Часть A. Где вода тяжелее: в воздухе или в воде?
Установите на весах пластиковый стакан, опустите в него пустую пробирку. Обнулите показания весов. Далее весы будут показывать изменение веса положенного на них груза.Понемногу добавляйте в пробирку воду. Измерьте зависимость показаний весов (в граммах) от высоты столбика воды, налитой в пробирку $m(x)$. Постройте график полученной зависимости. Определите массу столбика воды в пробирке высотой $1~ см$.
Наполните стакан водой почти полностью (но так, чтобы в него помещалась пробирка и при этом вода не выливалась). Установите его на весах и обнулите их показания. Теперь в стакан опустите пробирку, полностью заполненную водой, но так, чтобы она не касалась ни дна, ни стенок стакана. Измерьте зависимость показаний весов от глубины погружения $m(y)$. Постройте график полученной зависимости, на том же бланке, что и в п. $\textbf{A1}$.
Часть B. Что тяжелее: вода или воздух? В стакан с водой можно втолкнуть и воздух. Опять установите на весах стакан с водой. Обнулите показания весов. Опускайте в него пустую пробирку открытым концом вниз (в воду).
Сравните полученные зависимости. Укажите, какую физическую величину вы измеряли в п. . . . . . . .
Измерьте зависимость показаний весов от глубины погружения слоя воздуха в воду $m(y)$ в этом случае. Постройте график полученной зависимости.
Часть C. Весит ли вода в перевернутом стакане? Теперь вам надо опустить в стакан с водой пробирку, тоже заполненную водой, причем открытым концом вниз (вверх дном). Для этого заполните пробирку водой почти полностью, закройте ее небольшим кусочком бумаги. Придерживая бумажку пальцем, аккуратно переверните пробирку, теперь Вы можете даже не придерживать бумажку, она должна держаться сама. Опускайте пробирку в стакан. При этом бумажка должна отпасть от пробирки.
Сравните полученный график с графиком построенным в п. (при погружении воды). Можно ли на основании этих измерений сравнивать массы воды и воздуха в пробирке? Укажите, какую физическую величину Вы измерили в этом случае.
Используя имеющееся оборудование, измерьте силу (выразите в граммах), которую необходимо приложить к пробирке, чтобы уровень воды в пробирке поднялся на высоту $z$ над уровнем воды в стакане. Постройте график полученной зависимости.Опишите, как вы измеряли эту силу.
Весу чего равняется эта сила?
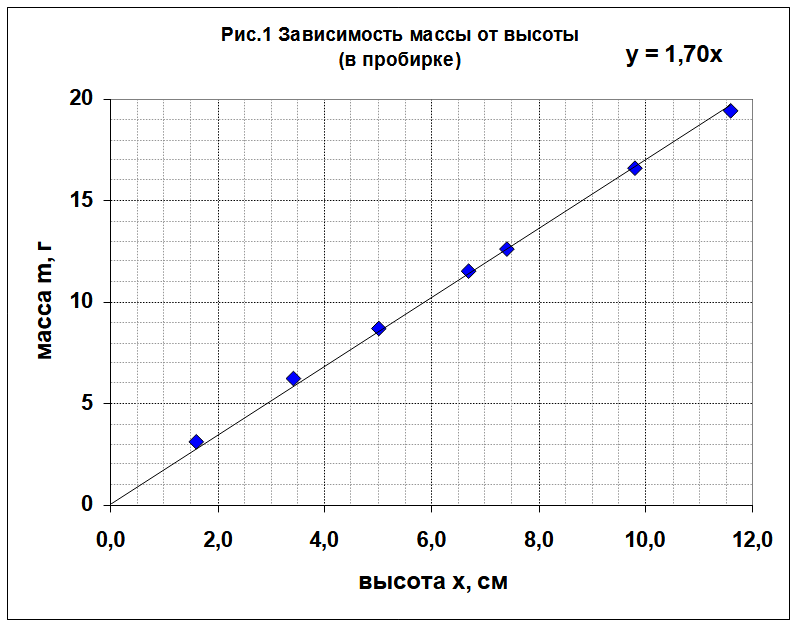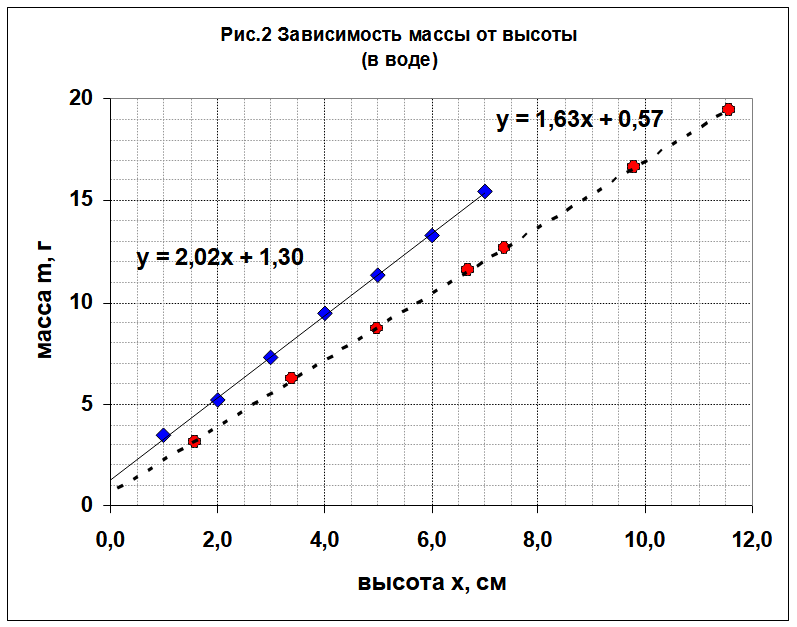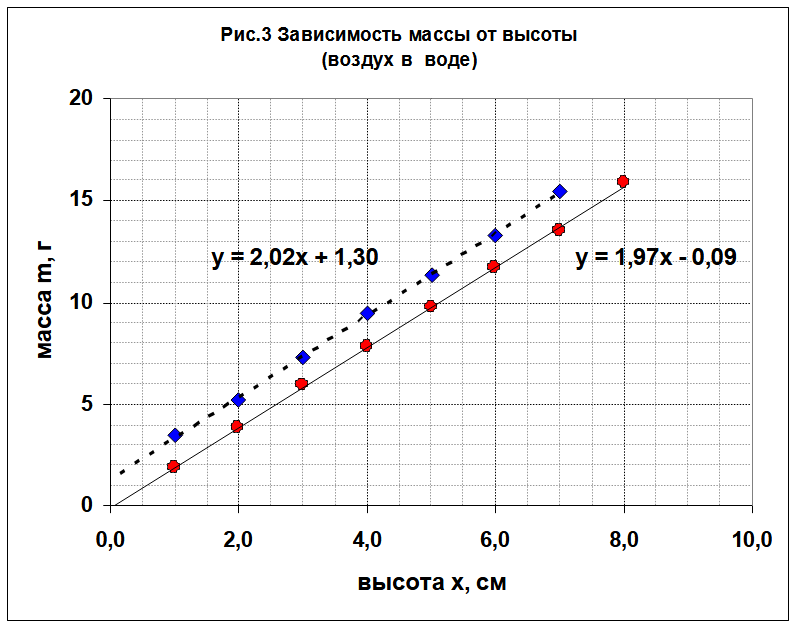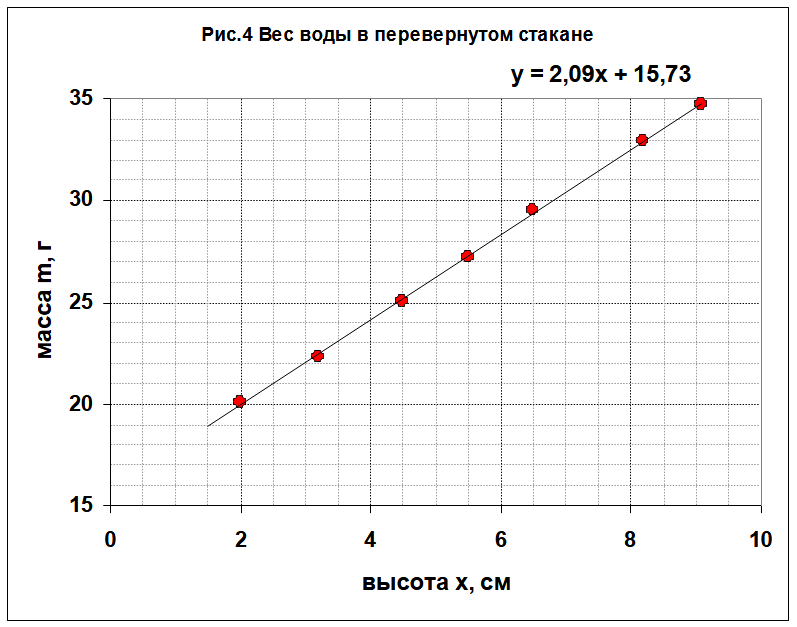
Установите на весах пластиковый стакан, опустите в него пустую пробирку. Обнулите показания весов. Далее весы будут показывать изменение веса положенного на них груза.Понемногу добавляйте в пробирку воду. Измерьте зависимость показаний весов (в граммах) от высоты столбика воды, налитой в пробирку $m(x)$. Постройте график полученной зависимости. Определите массу столбика воды в пробирке высотой $1~ см$.
Решение: В таблице ниже приведены данные измерений зависимости массы воды $m$ в стакане от высота ее уровня $x$, график зависимости показан на рис. 1. По графику находим, что масса $1~ см$ столбика воды в пробирке равна | $x,~см$ | 1.6 | 3.4 | 5.0 | 6.7 | 7.4 | 9.8 | 11.6 | | --- | --- | --- | --- | --- | --- | --- | --- | | $m,~г$ | 3.10 | 6.23 | 8.66 | 11.54 | 12.64 | 16.59 | 19.43 |
Ответ: | $x,~см$ | 1.6 | 3.4 | 5.0 | 6.7 | 7.4 | 9.8 | 11.6 | | --- | --- | --- | --- | --- | --- | --- | --- | | $m,~г$ | 3.10 | 6.23 | 8.66 | 11.54 | 12.64 | 16.59 | 19.43 | Ответ: $x,~см$1.63.45.06.77.49.811.6$m,~г$3.106.238.6611.5412.6416.5919.43
Ответ: По графику находим, что масса $1~ см$ столбика воды в пробирке равна
Ответ: \[\mu = 1.7 ~{г}/{см}\]

Наполните стакан водой почти полностью (но так, чтобы в него помещалась пробирка и при этом вода не выливалась). Установите его на весах и обнулите их показания. Теперь в стакан опустите пробирку, полностью заполненную водой, но так, чтобы она не касалась ни дна, ни стенок стакана. Измерьте зависимость показаний весов от глубины погружения $m(y)$. Постройте график полученной зависимости, на том же бланке, что и в п. $\textbf{A1}$.
Решение: Результаты измерений зависимости показаний весов $m(y)$ от глубины погружения $y$ пробирки приведены в таблице ниже, график зависимости показан на рис.2. | $y,~ см$ | 1.0 | 2.0 | 3.0 | 4.0 | 5.0 | 6.0 | 7.0 | | --- | --- | --- | --- | --- | --- | --- | --- | | $m(y)~, г$ | 3.44 | 5.20 | 7.26 | 9.47 | 11.35 | 13.32 | 15.48 |
Ответ: | $y,~ см$ | 1.0 | 2.0 | 3.0 | 4.0 | 5.0 | 6.0 | 7.0 | | --- | --- | --- | --- | --- | --- | --- | --- | | $m(y)~, г$ | 3.44 | 5.20 | 7.26 | 9.47 | 11.35 | 13.32 | 15.48 | Ответ: $y,~ см$1.02.03.04.05.06.07.0$m(y)~, г$3.445.207.269.4711.3513.3215.48

Сравните полученные зависимости. Укажите, какую физическую величину вы измеряли в п. A2 .
Ответ: Сравнение показывает, что наклон графика больше, чем в предыдущем случае — вода в воде тяжелее? Но в данном случае взвешивали массу вытесненной воды, а она больше из-за конечной толщины стенок.

Измерьте зависимость показаний весов от глубины погружения слоя воздуха в воду  $m(y)$ в этом случае. Постройте график полученной зависимости.
Решение: На рис. 3 показан график зависимости показаний весов от глубины погружения пробирки при «заталкивании» воздуха (данные в таблице ниже). | $y,~ см$ | 1.0 | 2.0 | 3.0 | 4.0 | 5.0 | 6.0 | 7.0 | 8.0 | | --- | --- | --- | --- | --- | --- | --- | --- | --- | | $m(y)~, г$ | 1.87 | 3.84 | 5.93 | 7.81 | 9.77 | 11.69 | 13.50 | 15.91 |
Ответ: | $y,~ см$ | 1.0 | 2.0 | 3.0 | 4.0 | 5.0 | 6.0 | 7.0 | 8.0 | | --- | --- | --- | --- | --- | --- | --- | --- | --- | | $m(y)~, г$ | 1.87 | 3.84 | 5.93 | 7.81 | 9.77 | 11.69 | 13.50 | 15.91 | Ответ: $y,~ см$1.02.03.04.05.06.07.08.0$m(y)~, г$1.873.845.937.819.7711.6913.5015.91

Сравните полученный график с графиком построенным в п. A2 (при погружении воды). Можно ли на основании этих измерений сравнивать массы воды и воздуха в пробирке? Укажите, какую физическую величину Вы измерили в этом случае.
Ответ: На том же рисунке показан аналогичный график для погружения воды. Наклоны графиков одинаковы, но это не значит, что воздух тяжелее (воздух здесь ни при чём!) — в этом случае тоже измеряли массу вытесненной воды. Сдвиг графика за счет эффекта «дна пробирки».

Используя имеющееся оборудование, измерьте силу (выразите в граммах), которую необходимо приложить к пробирке, чтобы уровень воды в пробирке поднялся на высоту $z$ над уровнем воды в стакане. Постройте график полученной зависимости.Опишите, как вы измеряли эту силу.
Решение: Можно провести непосредственные измерения силы: обнулить весы, когда на них стоит стакан с пробиркой стоящей на дне, после чего считывать показания весов, поднимая пробирку. Результаты измерений в таблице ниже и на рис. 4. | $z,~ см$ | 2.0 | 3.2 | 4.5 | 5.5 | 6.5 | 8.2 | 9.1 | | --- | --- | --- | --- | --- | --- | --- | --- | | $m(z),~ г$ | 20.09 | 22.27 | 25.01 | 27.19 | 29.49 | 32.91 | 34.74 |
Ответ: | $z,~ см$ | 2.0 | 3.2 | 4.5 | 5.5 | 6.5 | 8.2 | 9.1 | | --- | --- | --- | --- | --- | --- | --- | --- | | $m(z),~ г$ | 20.09 | 22.27 | 25.01 | 27.19 | 29.49 | 32.91 | 34.74 | Ответ: $z,~ см$2.03.24.55.56.58.29.1$m(z),~ г$20.0922.2725.0127.1929.4932.9134.74

Весу чего равняется эта сила?
Ответ: В этом случае измеряется масса пробирки и воды в пробирке, поднятой над уровнем воды в стакане.
Темы:
E, Механика, IEPhO, Гидростатика, Давление